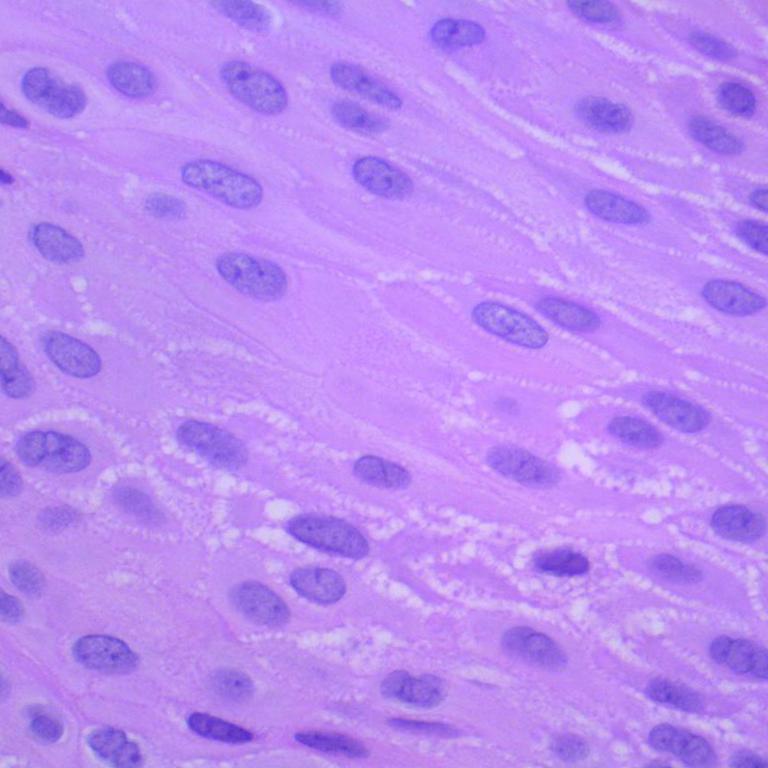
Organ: lung
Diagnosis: squamous carcinomas